Question: I'm working with Kaleo Designer.

As you can see into image : "import com.MYPACKAGE.MYCUSTOMCLASS".
Is possible to import a custom java class and call my custom methods in kaleo designer actions?
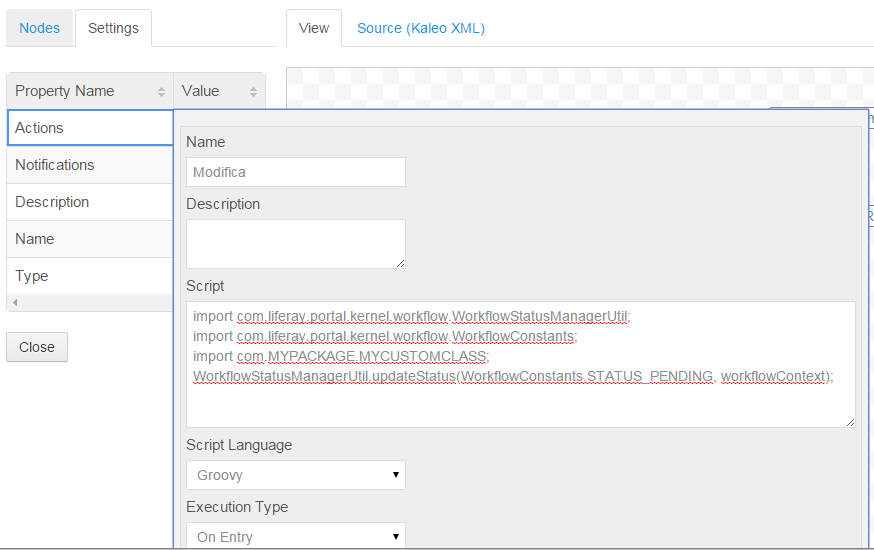
Answer: Basically yes, however some of the work needs to be done. You need to extend default BeanLocator to inject your custom classes which will be used as services. Then you will be able to use them either in workflow script or web content templates.
Follow instructions in this tutorial to achieve your goal. I found it very usefull in my case. <URL>